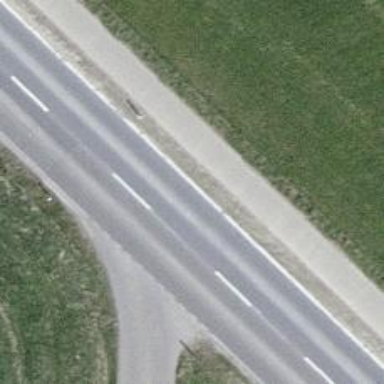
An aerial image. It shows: Secondary road with cycle track alongside.